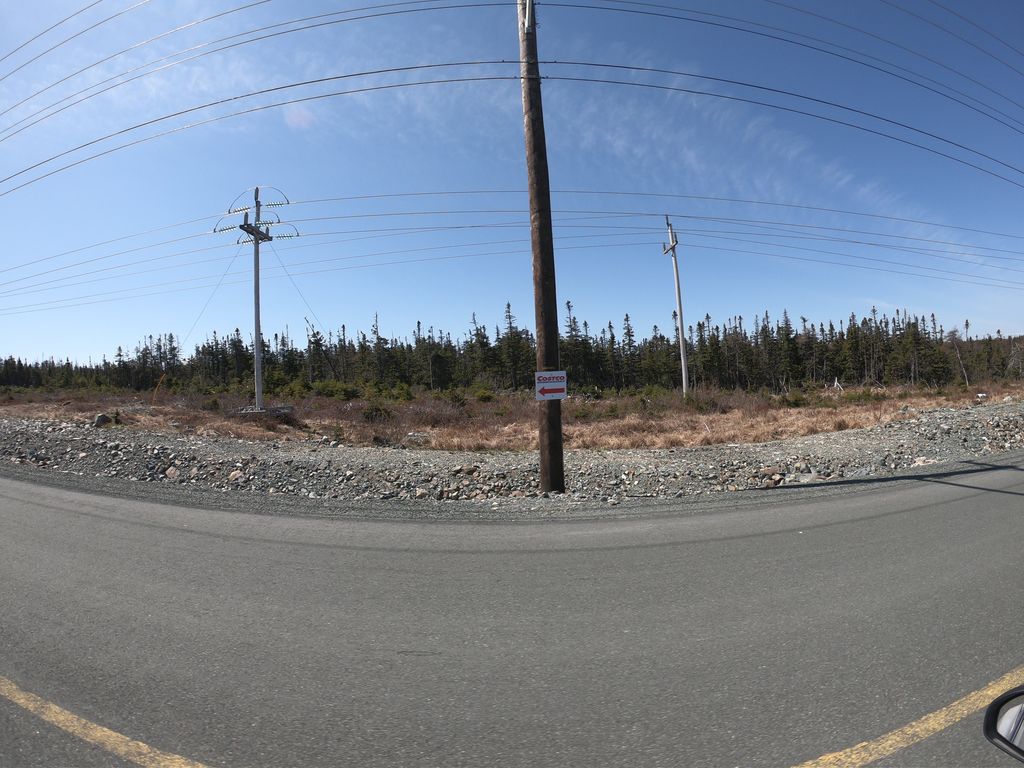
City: st_johns